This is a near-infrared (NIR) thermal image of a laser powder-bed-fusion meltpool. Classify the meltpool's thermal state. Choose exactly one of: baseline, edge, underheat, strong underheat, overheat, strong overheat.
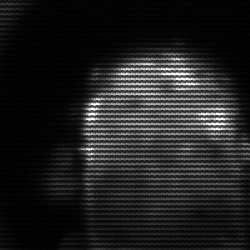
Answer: baseline